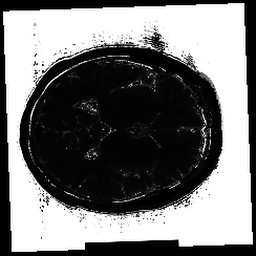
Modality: T2map
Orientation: axial
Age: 23
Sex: male
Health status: ill